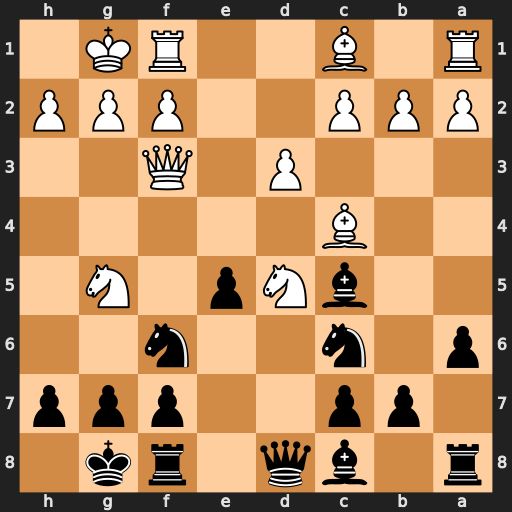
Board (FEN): r1bq1rk1/1pp2ppp/p1n2n2/2bNp1N1/2B5/3P1Q2/PPP2PPP/R1B2RK1
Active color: b
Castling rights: -
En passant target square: -
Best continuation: Nd4 Nxf6+ gxf6 Qh5 fxg5